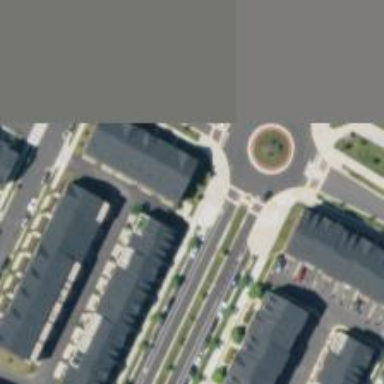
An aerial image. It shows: Roundabout on residential road.